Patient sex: M
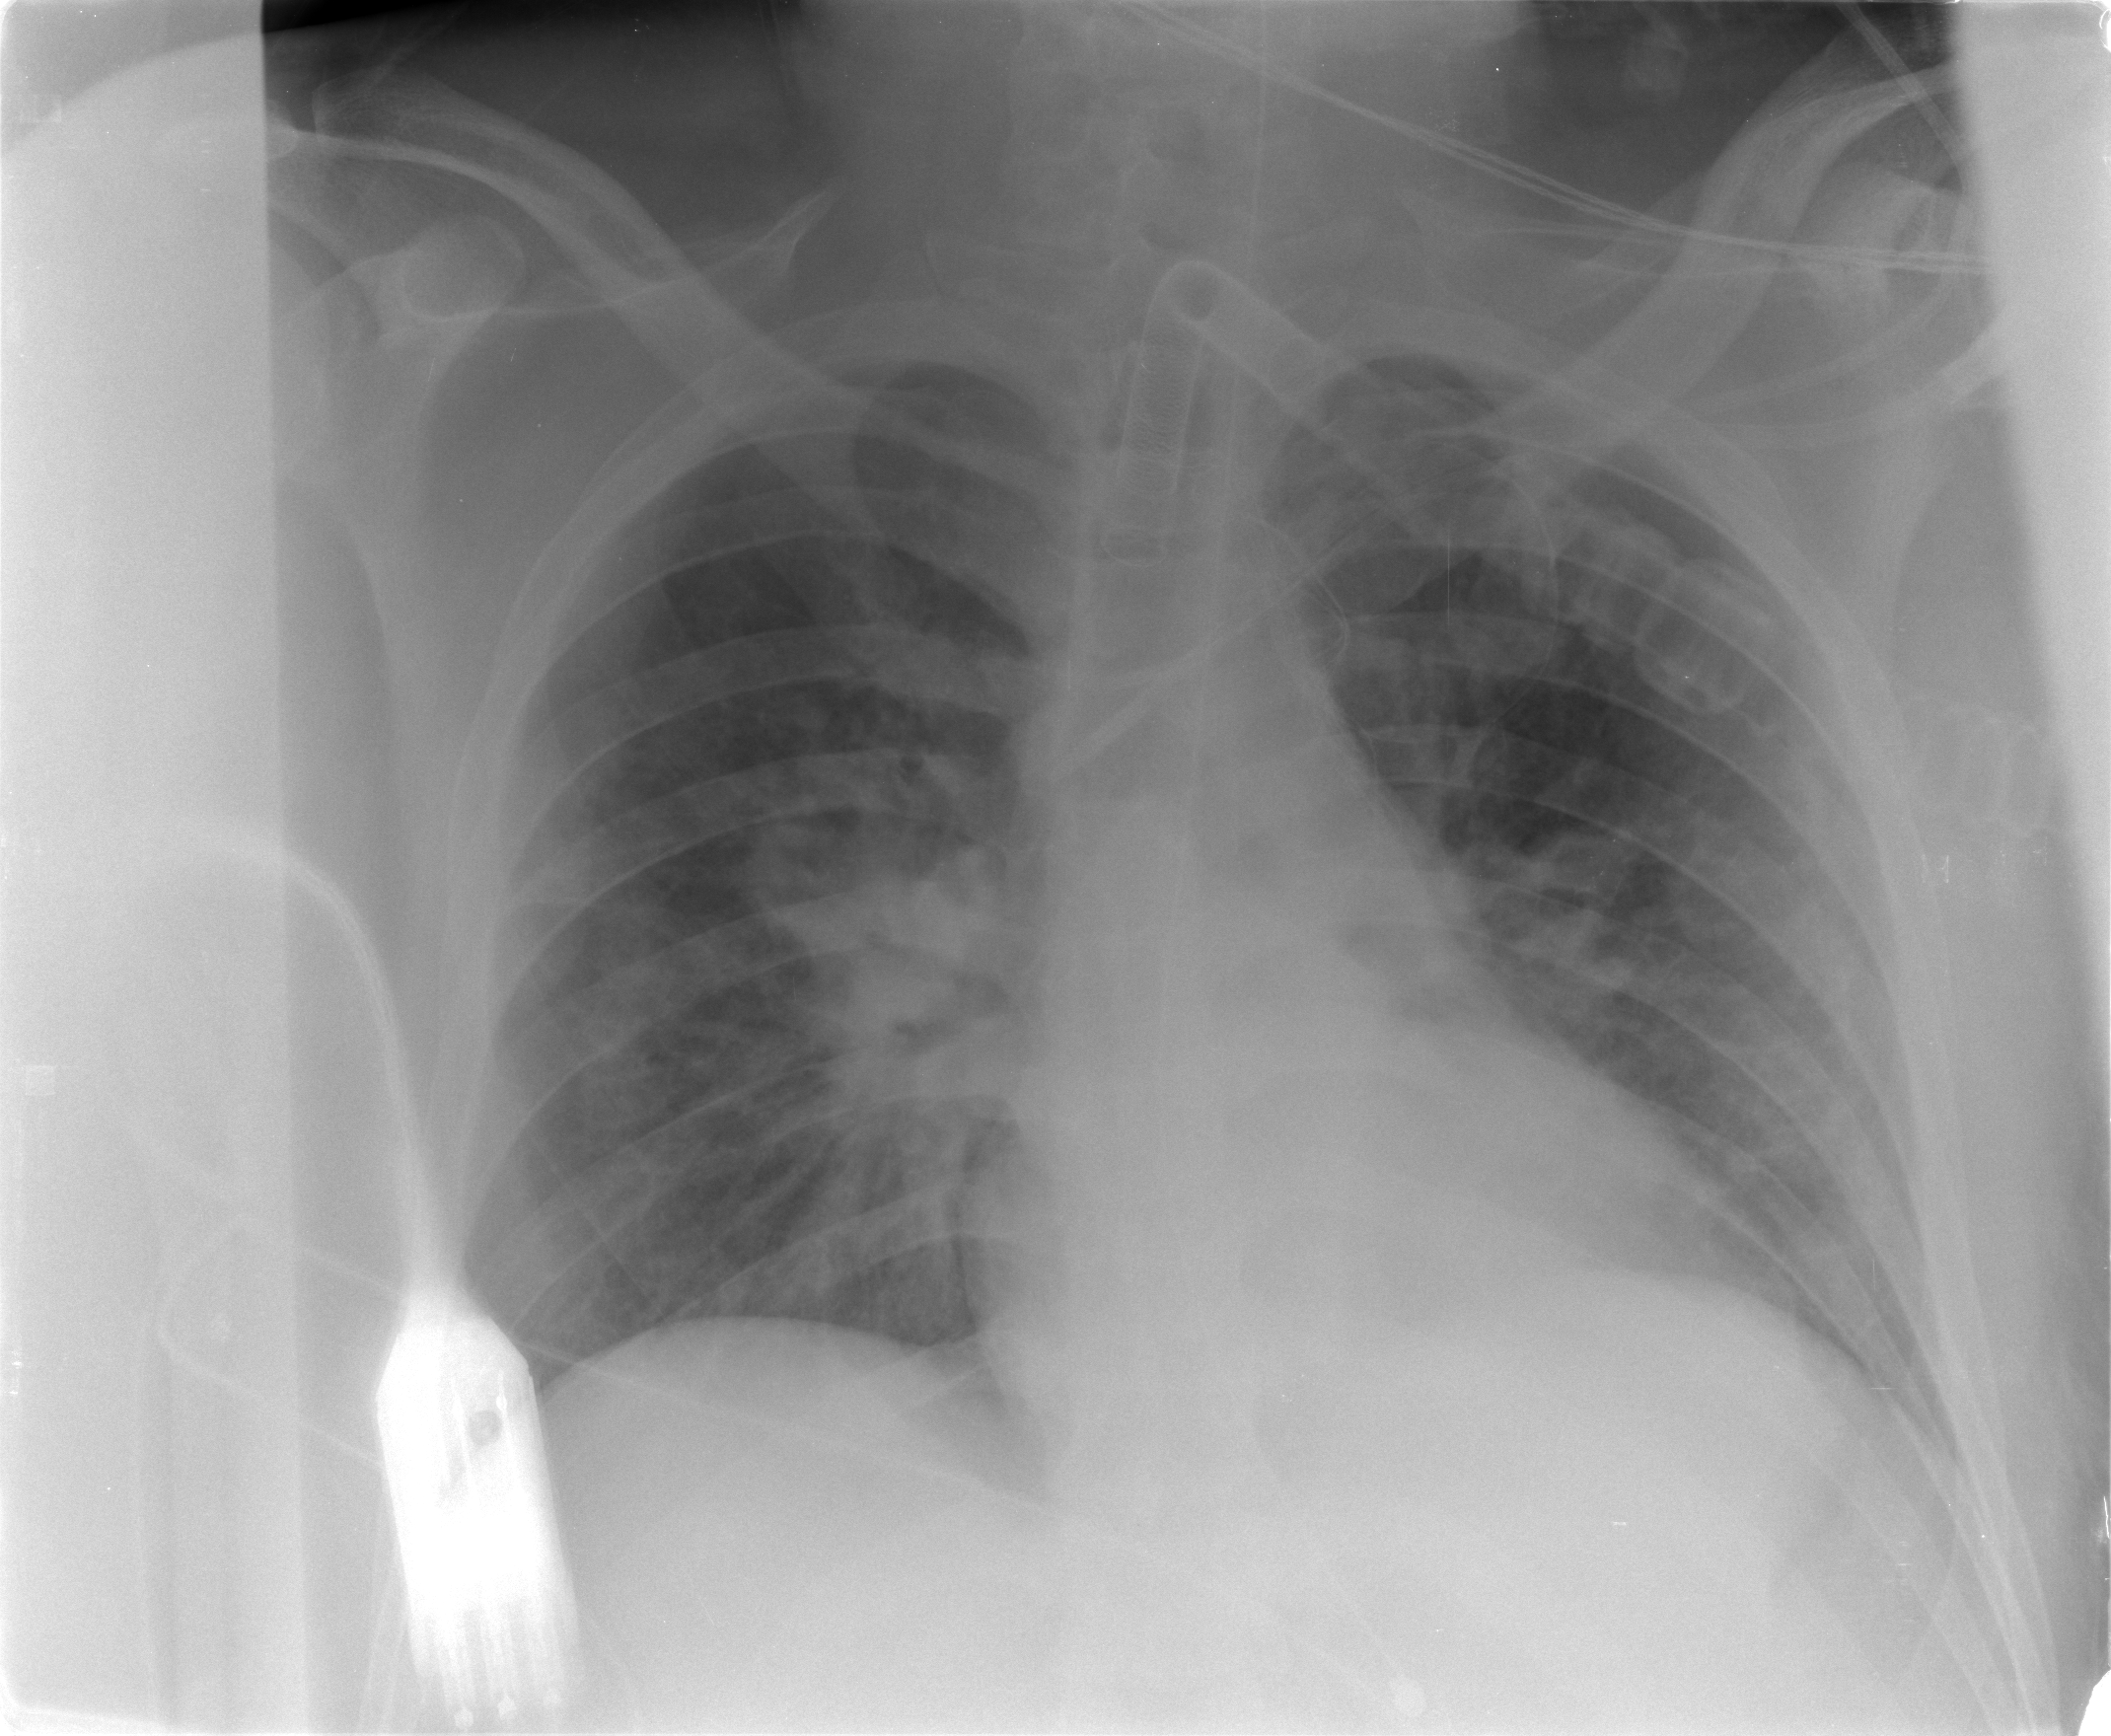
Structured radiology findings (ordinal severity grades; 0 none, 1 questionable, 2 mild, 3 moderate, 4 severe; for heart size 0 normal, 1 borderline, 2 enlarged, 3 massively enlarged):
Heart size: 1
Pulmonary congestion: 2
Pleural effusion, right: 1
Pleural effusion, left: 1
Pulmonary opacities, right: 2
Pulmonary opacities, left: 2
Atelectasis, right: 2
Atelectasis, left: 2